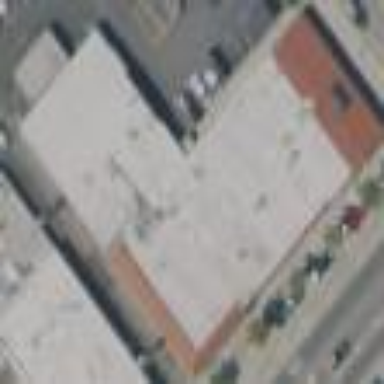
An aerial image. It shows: Retail building.